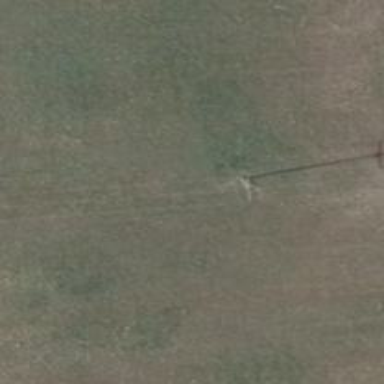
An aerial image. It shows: Minor power line with 3 cables.